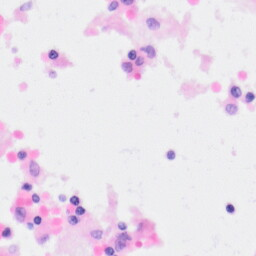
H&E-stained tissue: Kidney